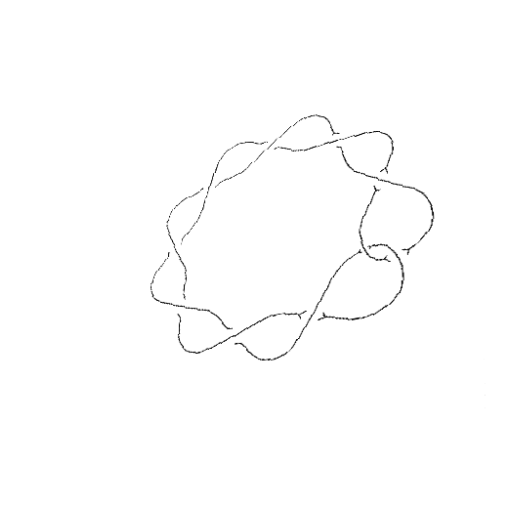
Crossing number: 10